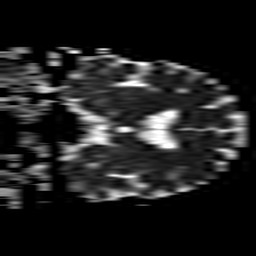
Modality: ADC
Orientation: coronal
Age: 73
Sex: female
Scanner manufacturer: philips
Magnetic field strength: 1.5 T
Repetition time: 3.391 s
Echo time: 0.06922 s